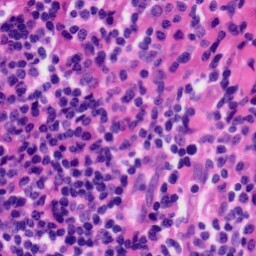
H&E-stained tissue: Tonsil